Current action and preconditions to check: path_clear

Your task: For each precondition in the list above, predict whether it will hold at this action.

Consider the current scene as observed from the mobile robot's camera, and analyze the predicted future states of all dynamic agents (e.g., people, animals, vehicles, or any moving entities) within the NEXT SECOND.

IMPORTANT: Only answer "very likely" if you are absolutely certain—based on strong, clear evidence—that a dynamic agent will violate the precondition in the predicted future state. Do NOT answer "very likely" for unlikely, ambiguous, or low-probability risks.

Ask yourself for each precondition: Is there a high probability, with clear and convincing evidence, that the predicted future states of any dynamic agent will interfere with the predicted future state of the currently executing action within the NEXT SECOND, causing that precondition to fail?

Assess the risk level based on these predictions. Use "likely" or "very likely" if motions create a clear risk of interference.

Use "neutral" or "improbable" if agents are nearby but their predicted paths are clearly diverging or non-conflicting.

Failure Risk Categories: "very improbable", "improbable", "neutral", "likely", "very likely"

Answer Format: Output ONLY the probability_of_failure value from these categories: "very improbable", "improbable", "neutral", "likely", "very likely"

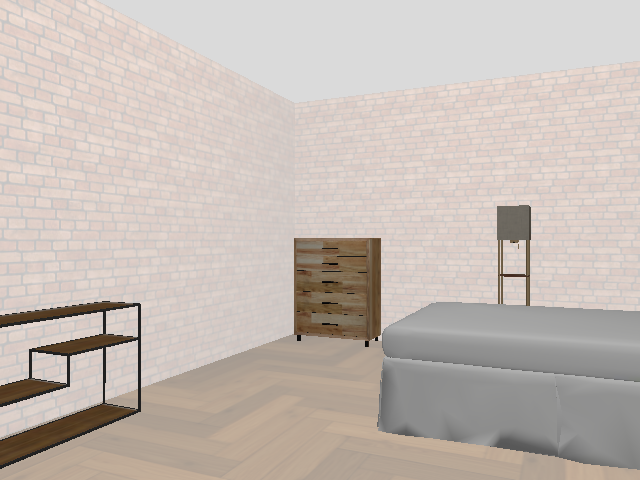

Answer: very improbable